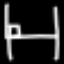
Label: bed